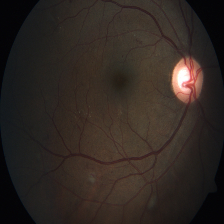
Diabetic retinopathy grade: Severe